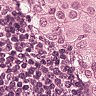
Metastatic tissue present: yes